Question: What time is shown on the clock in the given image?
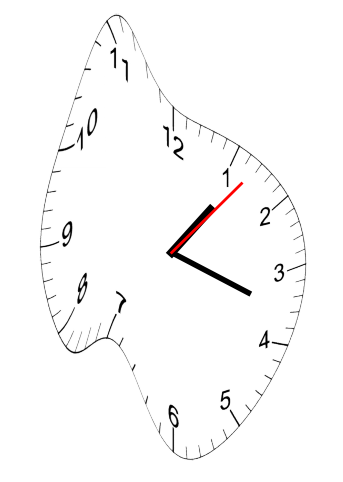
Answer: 01:18:07